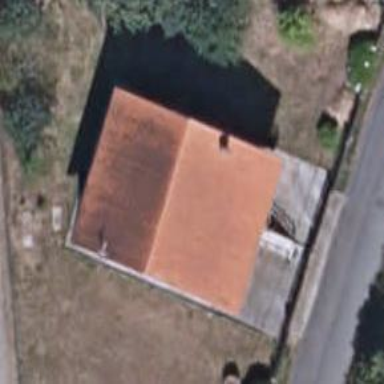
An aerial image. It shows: Simple and straightforward house.